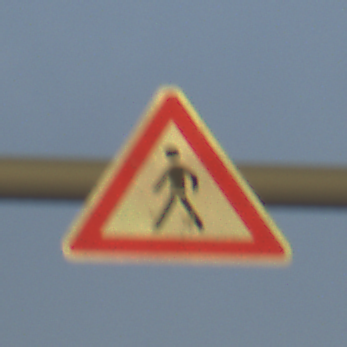
Verkehrszeichen: FussgaengerRechts
Umgebung: Outdoor, Nature
Tageszeit: MorningAfternoon
Wetter: PartlyCloudy
Licht: Natural
Jahreszeit: NotSpecified
Kontrast: HighContrast